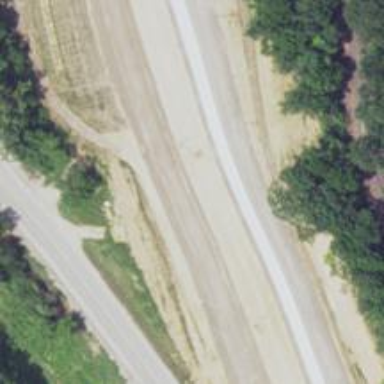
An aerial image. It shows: Trunk highway.